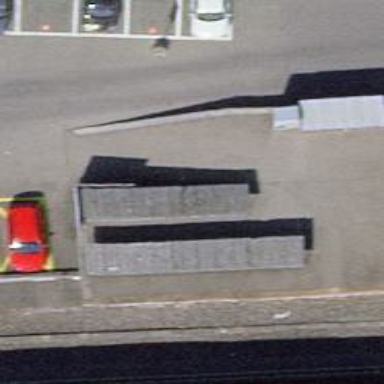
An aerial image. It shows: Bicycle parking facility.